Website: bh-photo
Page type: customer-info-address
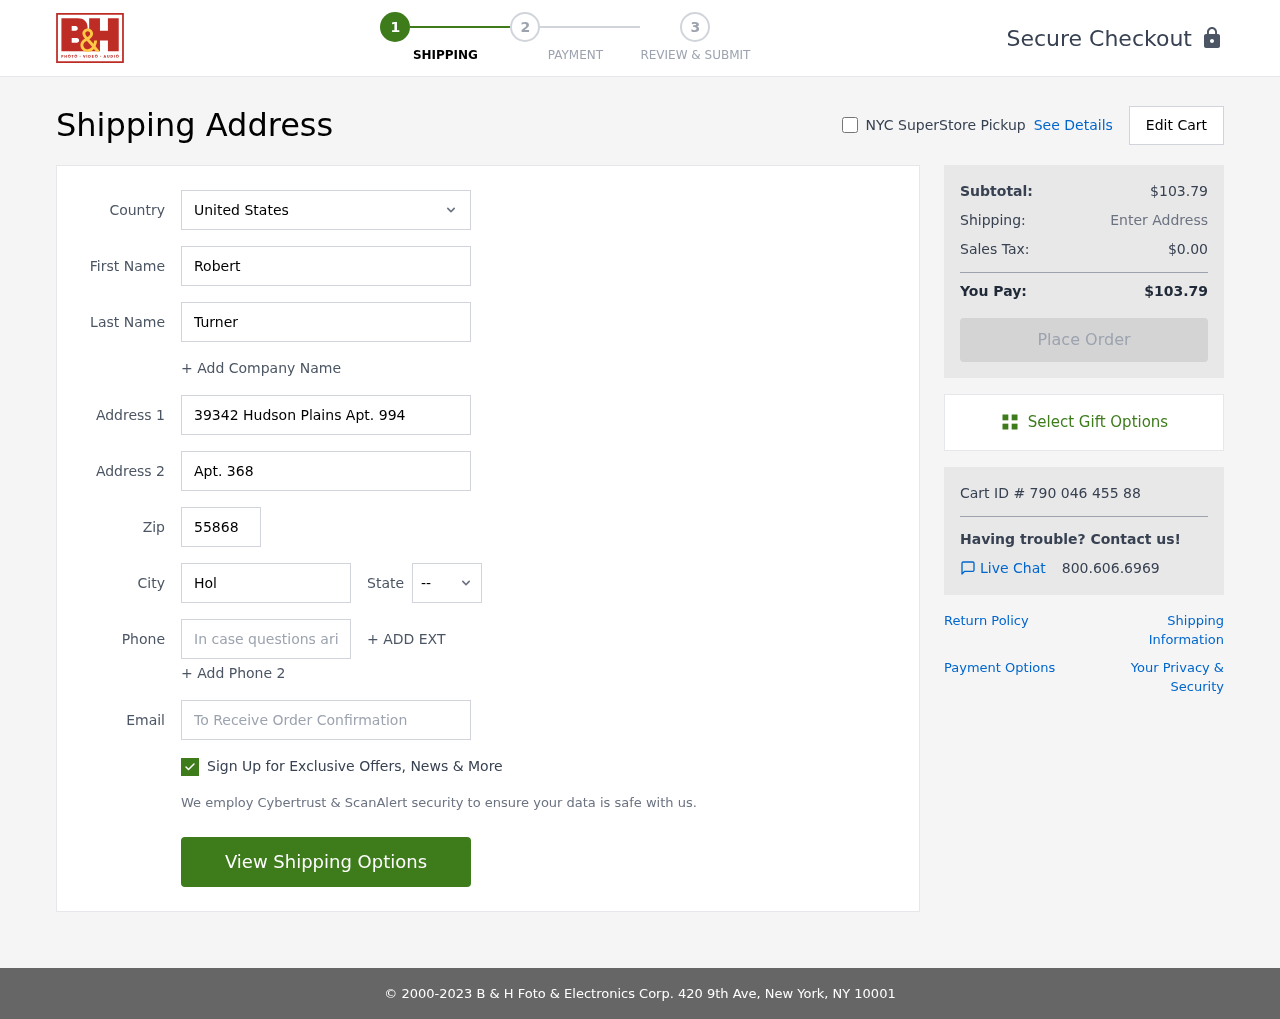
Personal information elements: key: PII_CITY
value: Holmesbury
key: PII_COUNTRY
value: United States
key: PII_EMAIL
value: robertturner@yahoo.com
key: PII_FIRSTNAME
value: Robert
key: PII_LASTNAME
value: Turner
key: PII_PHONE
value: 9997669092
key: PII_POSTCODE
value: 55868
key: PII_STATE_ABBR
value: VI
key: PII_STREET
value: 39342 Hudson Plains Apt. 994
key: PII_STREET2
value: Apt. 368
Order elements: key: ORDER_SUBTOTAL
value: $103.79
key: ORDER_TAX
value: $0.00
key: ORDER_TOTAL
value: $103.79
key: ORDER_ID
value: Cart ID # 790 046 455 88